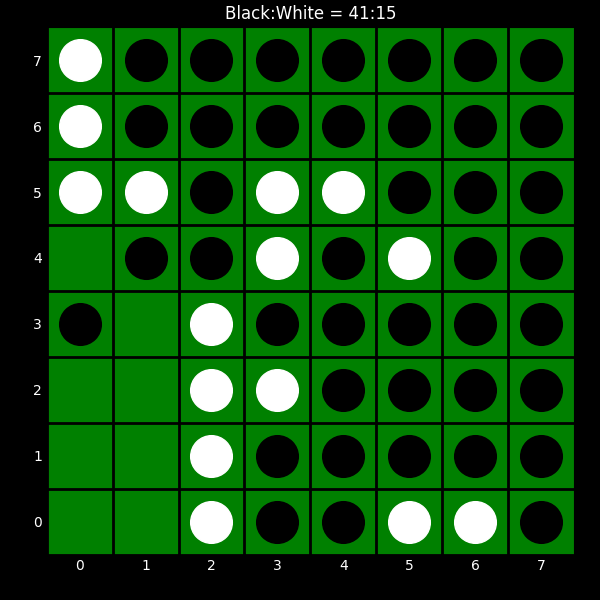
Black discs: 41
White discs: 15